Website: home-depot
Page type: orders-overview
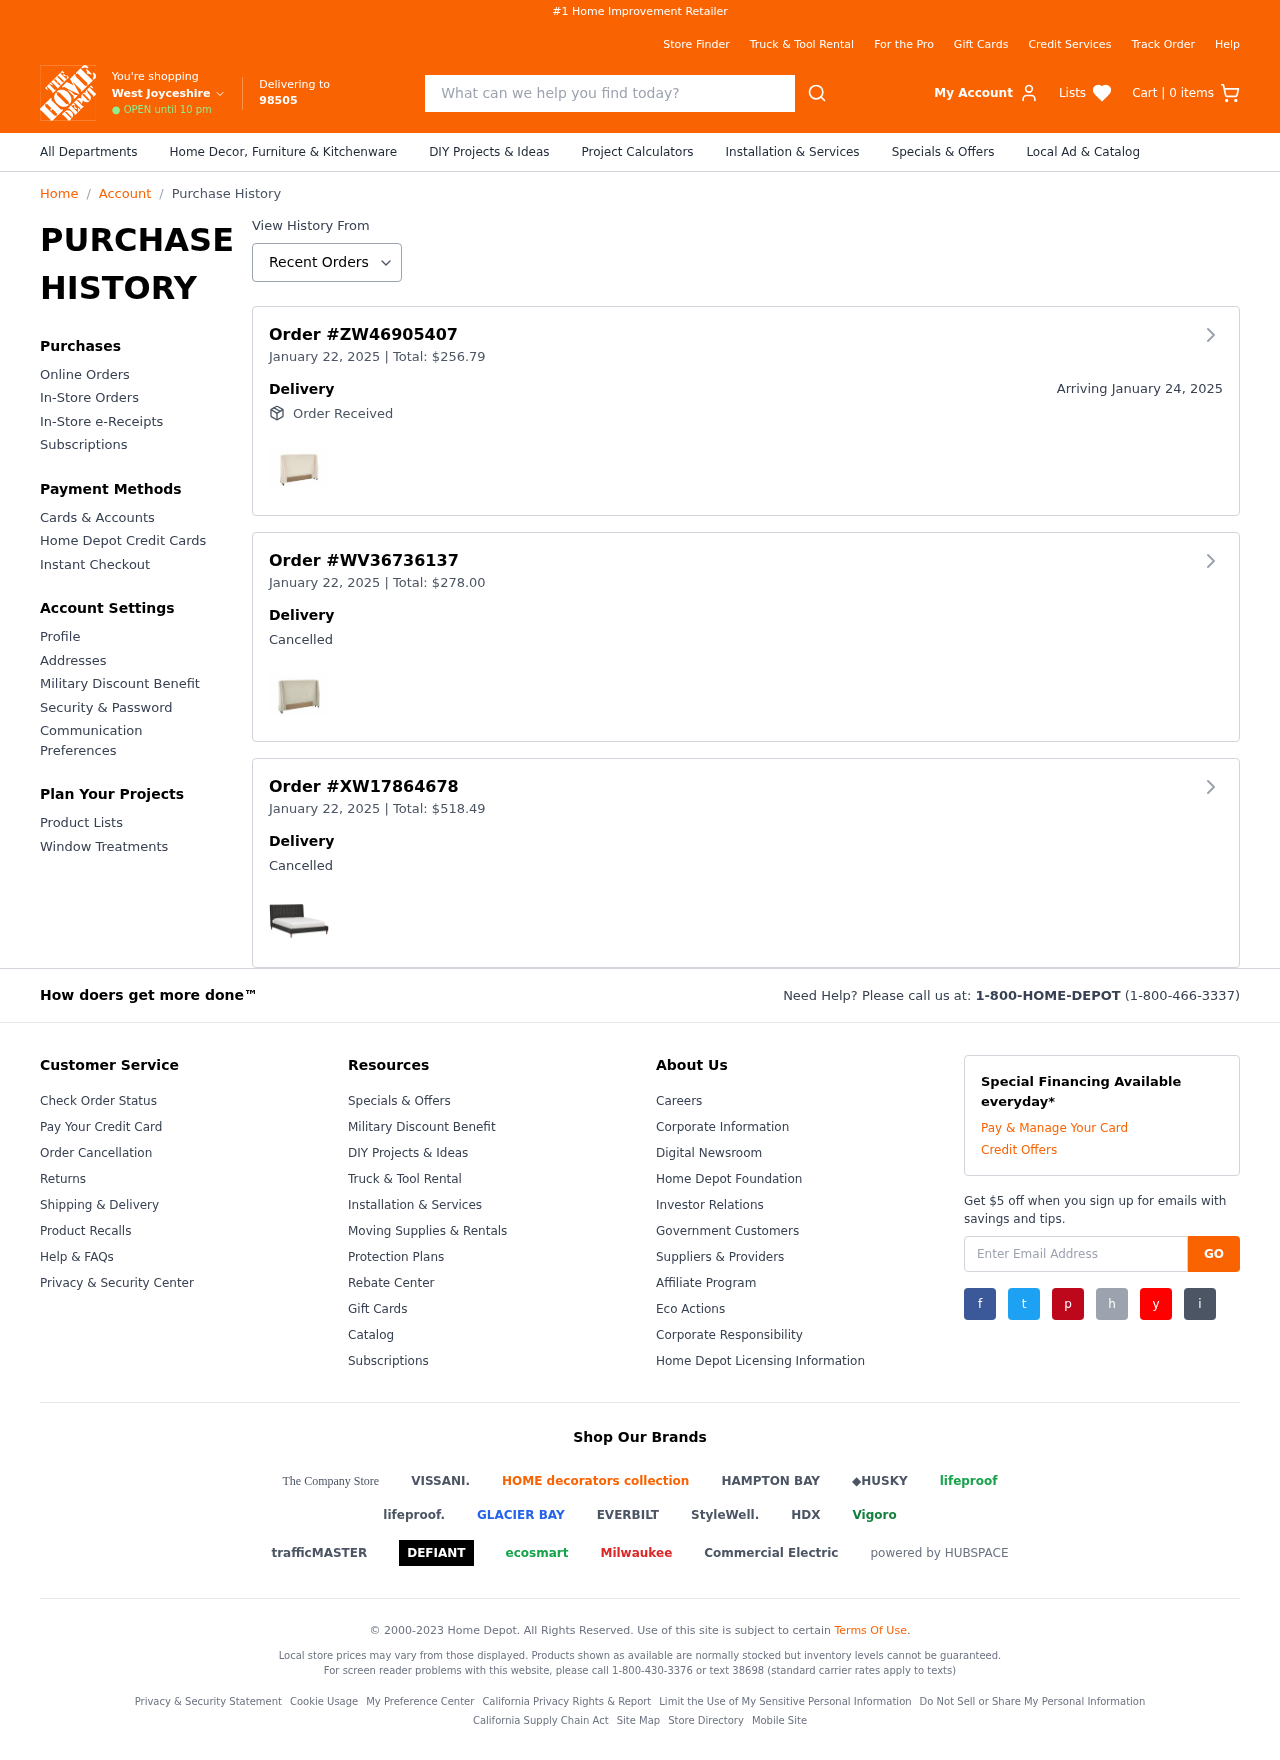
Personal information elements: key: PII_CITY
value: West Joyceshire
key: PII_POSTCODE
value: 98505
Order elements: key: ORDER_NUM_ITEMS
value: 0
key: ORDER_ID
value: ZW46905407
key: ORDER_DATE
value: January 22, 2025
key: ORDER1_TOTAL
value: $256.79
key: ORDER_DELIVERY_DATE
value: January 24, 2025
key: ORDER2_ID
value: WV36736137
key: ORDER2_DATE
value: January 22, 2025
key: ORDER2_TOTAL
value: $278.00
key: ORDER3_ID
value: XW17864678
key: ORDER3_DATE
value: January 22, 2025
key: ORDER3_TOTAL
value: $518.49
Search elements: key: HEADER_SEARCH
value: What can we help you find today?